Question: I have a page that allows a user to search for stories between date ranges.
The next page allows the user to select certain stories from that queried list and I would like to give the user the option to create a custom order for the stories to be displayed in on the next page.
This is how that second page looks

How can I display the stories according to the "Order" values provided by the user on the next page?
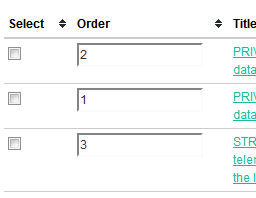
Answer: Change you inputs to this:
'''
<input type="checkbox" name="selected[{{ $story->id }}]" id="selected" value="{{ $story->id }}">
<input type="text" name="order[{{ $story->id }}]" id="order">
'''
Then your PHP code should be like this:
'''
$oldStoryArray = Story::whereIn('id', $selections)->get();
$newStoryArray = array();
foreach($order as $storyIndex => $place){
foreach($oldStoryArray as $story){
if($story['id'] == $storyIndex){
$newStoryArray[$place] = $story;
break;
}
}
}
'''
This should work, please let me know if it doesn't